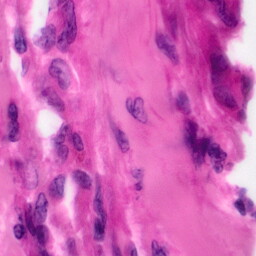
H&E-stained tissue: Pancreatic